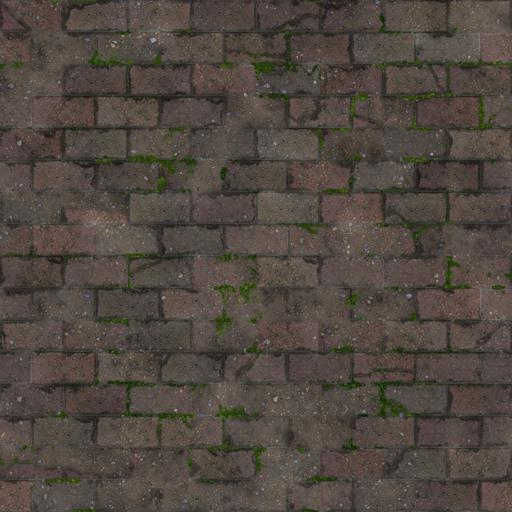
Tags: old pavement paving stones road